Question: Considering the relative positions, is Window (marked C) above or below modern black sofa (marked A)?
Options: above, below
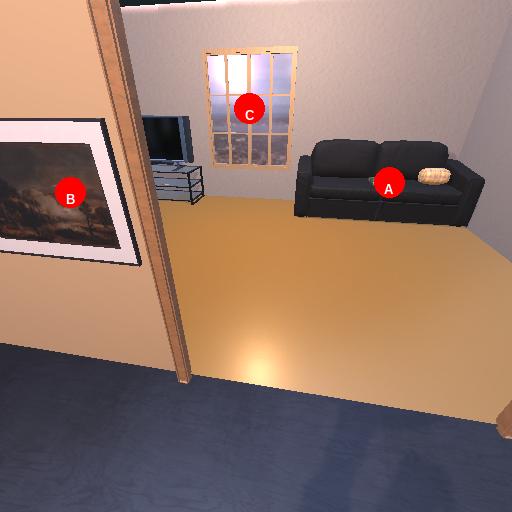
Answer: above